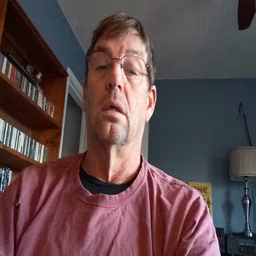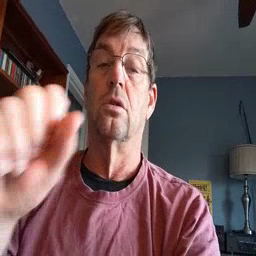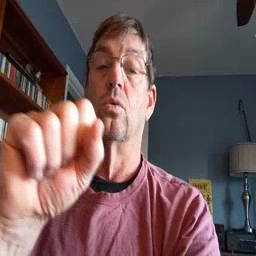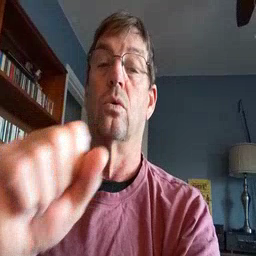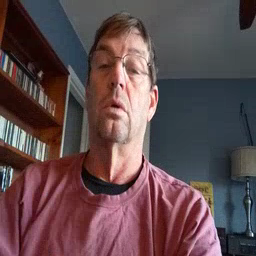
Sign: shoe